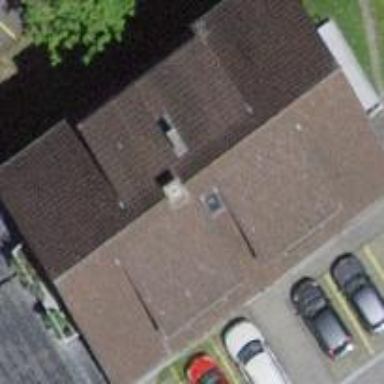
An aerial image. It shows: Gabled roof on building that houses apartments.